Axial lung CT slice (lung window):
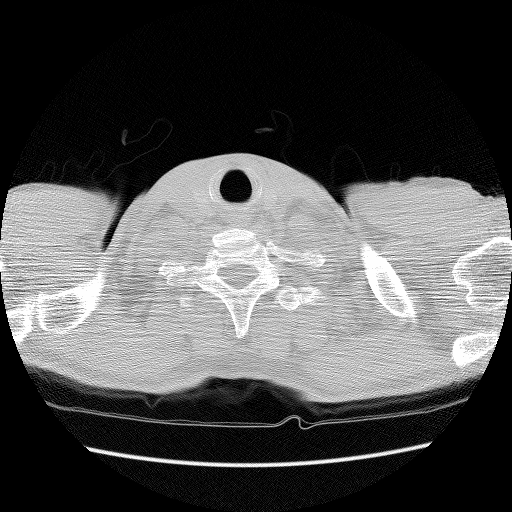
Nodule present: no